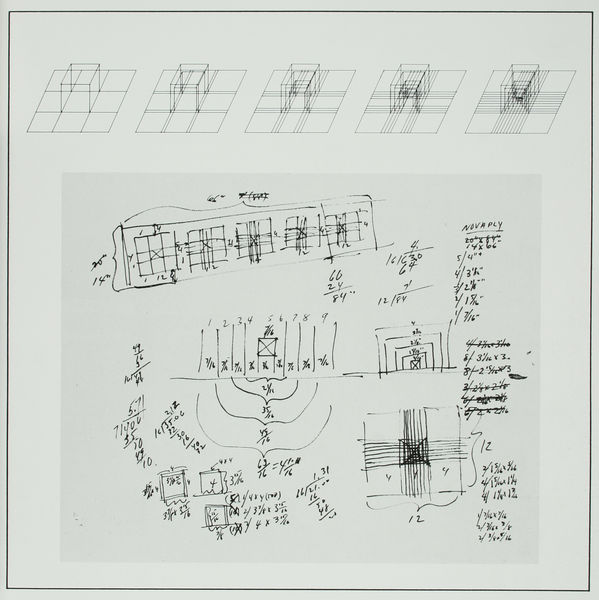
Titel: Cubes with hidden Cubes
Künstler: Sol Lewitt
Schlagwörter: körper, skizze, zeichnung, blatt, schrift, linien, zahlen, ziffern, bleistift, entwurf, würfel, quader, konstruktion, lewitt, quadrat, kuben, kubus, berechnung, maße, berechnungen, isometrie, sol lewitt, planzechnung